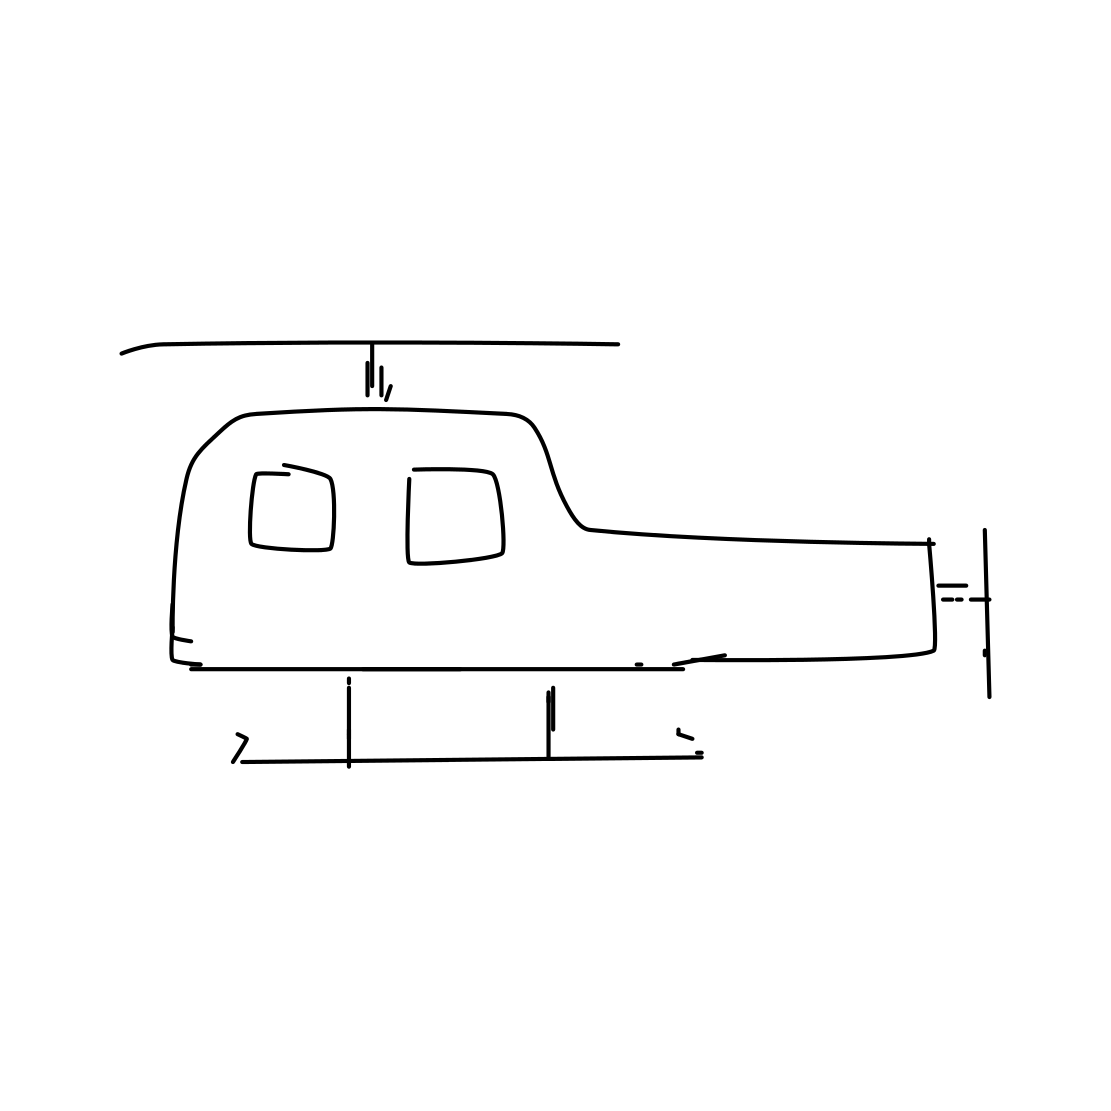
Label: helicopter